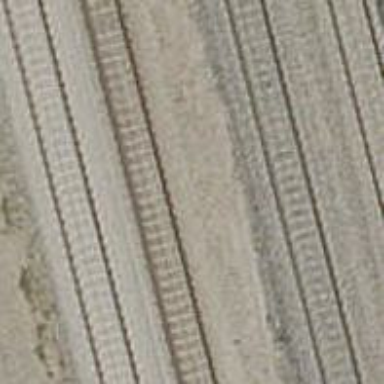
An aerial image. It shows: Railway track with contact line for electrification.